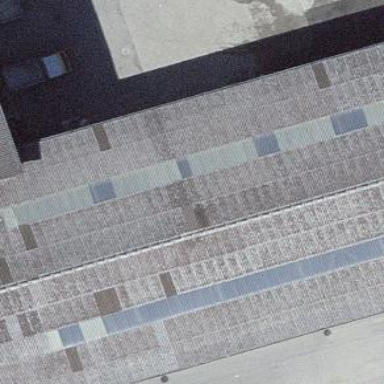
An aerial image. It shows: Industrial building.